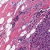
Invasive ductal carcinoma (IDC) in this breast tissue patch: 1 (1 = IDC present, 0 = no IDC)